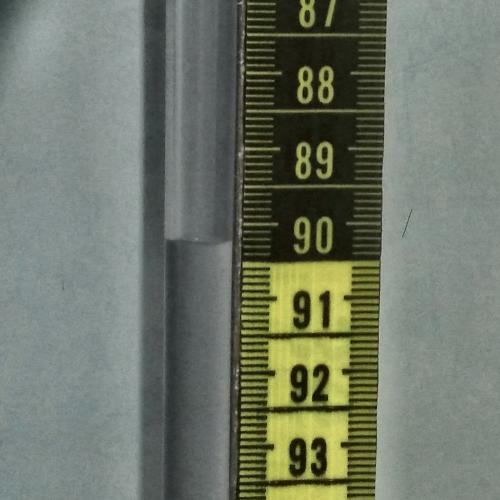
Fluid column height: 90.2 cm